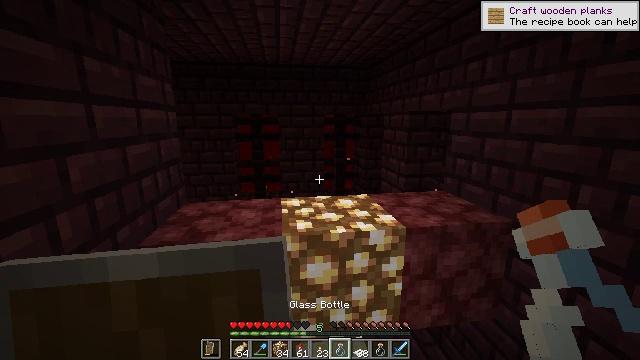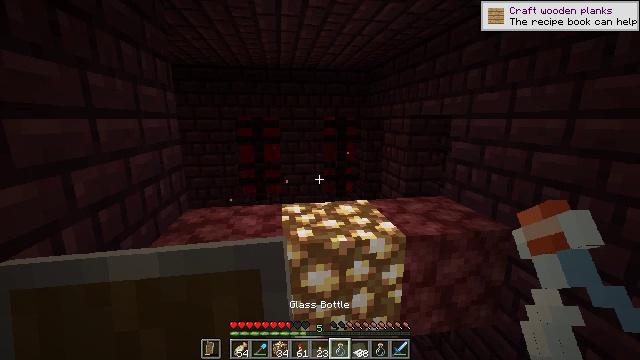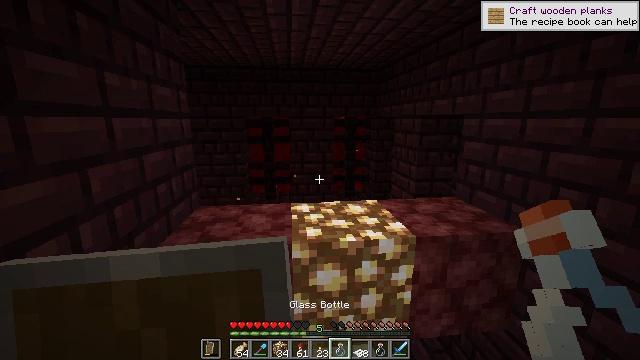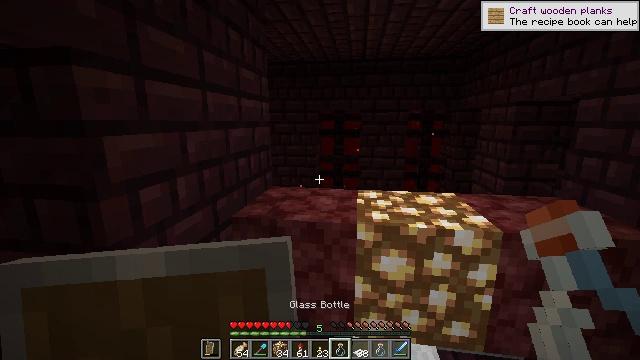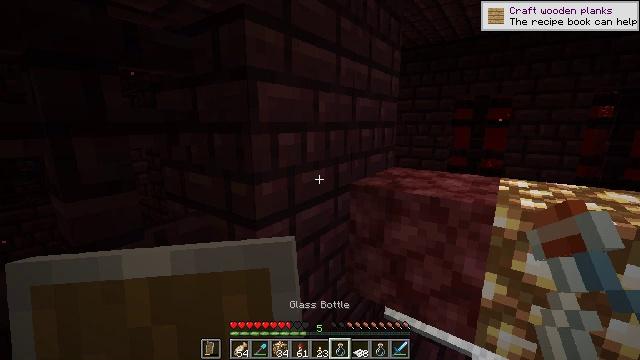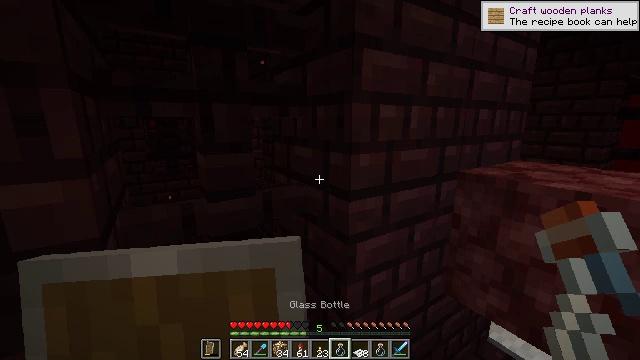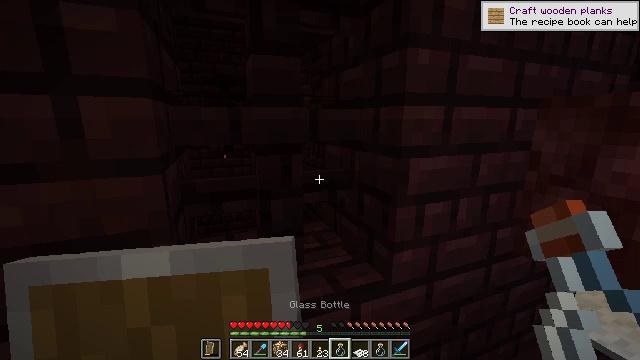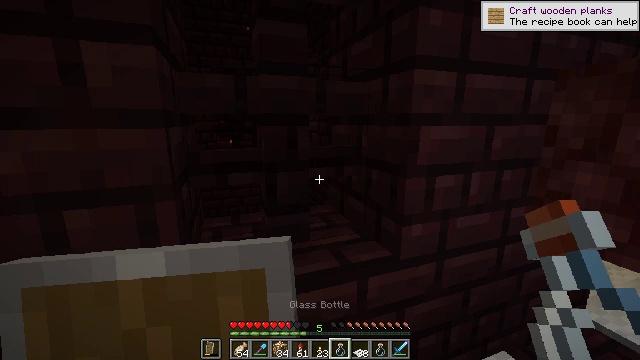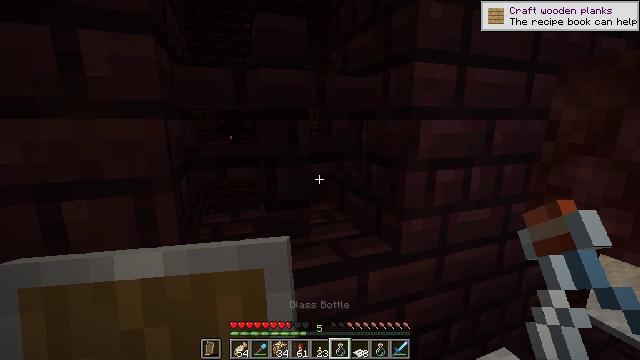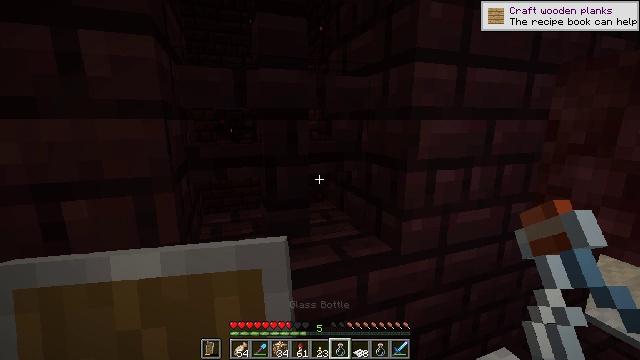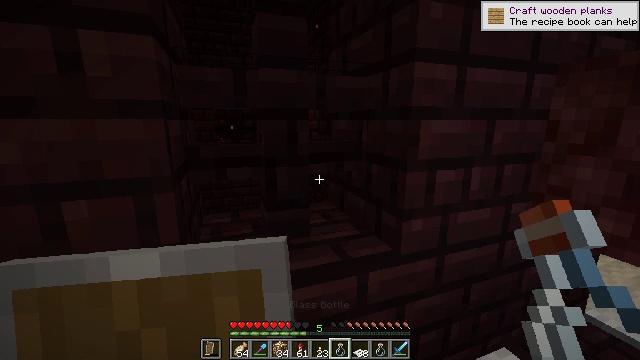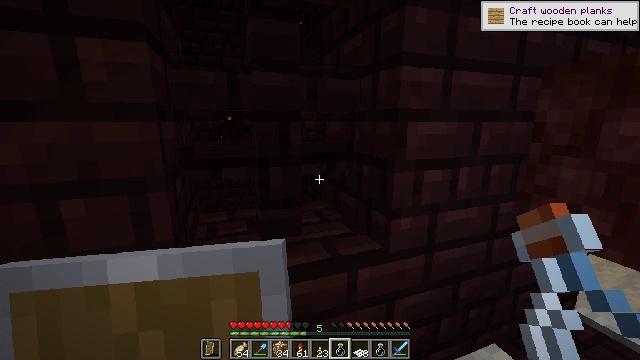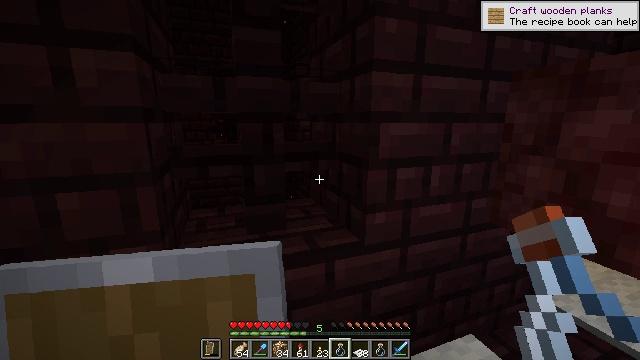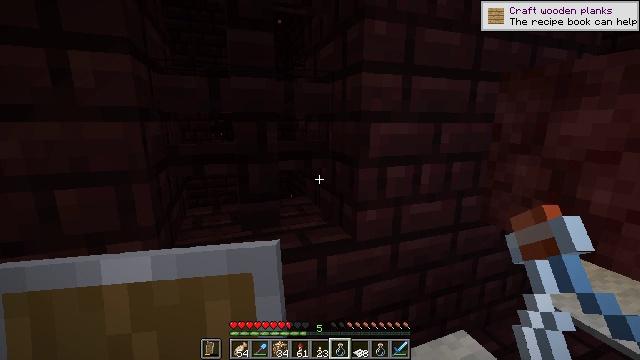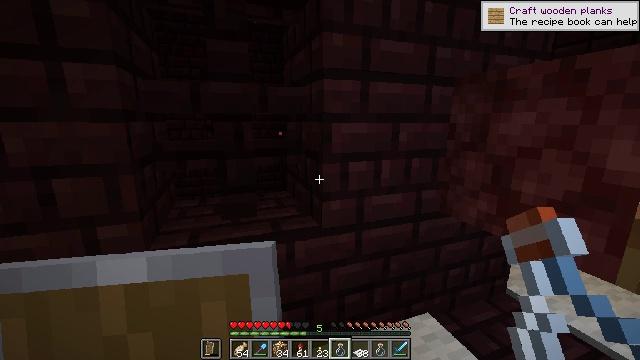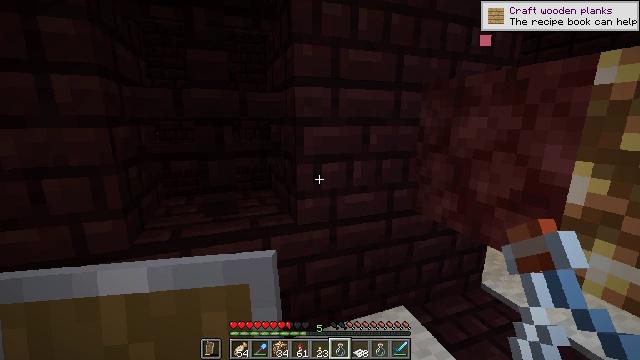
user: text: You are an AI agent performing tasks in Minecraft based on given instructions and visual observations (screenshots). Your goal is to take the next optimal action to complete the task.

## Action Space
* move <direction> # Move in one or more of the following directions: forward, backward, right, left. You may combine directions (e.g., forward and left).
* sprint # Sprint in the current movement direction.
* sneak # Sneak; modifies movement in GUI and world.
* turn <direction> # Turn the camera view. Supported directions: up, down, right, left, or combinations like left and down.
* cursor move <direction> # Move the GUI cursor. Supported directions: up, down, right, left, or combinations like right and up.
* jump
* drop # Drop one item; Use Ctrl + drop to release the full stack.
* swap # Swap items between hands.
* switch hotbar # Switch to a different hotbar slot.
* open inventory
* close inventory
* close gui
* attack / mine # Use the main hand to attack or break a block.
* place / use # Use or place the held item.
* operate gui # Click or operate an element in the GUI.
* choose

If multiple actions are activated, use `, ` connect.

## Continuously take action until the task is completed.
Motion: motion action
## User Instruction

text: Collect glowstone blocks for lighting.
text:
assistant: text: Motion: jump
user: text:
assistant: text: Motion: turn left, jump
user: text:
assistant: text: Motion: turn left
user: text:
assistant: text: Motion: turn left
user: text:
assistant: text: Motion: turn left
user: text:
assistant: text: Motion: turn left
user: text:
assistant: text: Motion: turn left
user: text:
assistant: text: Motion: no_op
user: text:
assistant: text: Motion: no_op
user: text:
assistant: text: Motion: no_op
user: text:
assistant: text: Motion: move back and move right
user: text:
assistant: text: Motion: move back and move right
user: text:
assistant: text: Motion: move back and move right
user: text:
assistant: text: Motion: move back and move right
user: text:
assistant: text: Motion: move right
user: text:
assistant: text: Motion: no_op
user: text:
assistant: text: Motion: no_op
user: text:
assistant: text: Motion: no_op
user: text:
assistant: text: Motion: open inventory
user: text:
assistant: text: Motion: open inventory
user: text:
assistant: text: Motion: open inventory
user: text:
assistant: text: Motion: no_op
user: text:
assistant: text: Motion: cursor move right
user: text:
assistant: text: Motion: cursor move right and down
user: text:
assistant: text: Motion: cursor move right and down
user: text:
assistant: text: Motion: no_op
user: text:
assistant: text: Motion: no_op
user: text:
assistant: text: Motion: sneak
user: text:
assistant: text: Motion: sneak, cursor move left and down
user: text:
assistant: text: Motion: sneak, cursor move left and down